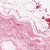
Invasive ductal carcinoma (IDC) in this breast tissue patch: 0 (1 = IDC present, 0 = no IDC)